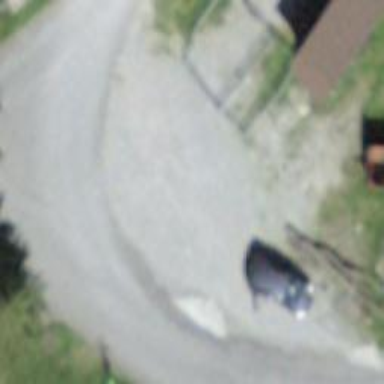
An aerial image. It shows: Parking area.